Interaction volume radius: 5 \u00c5
Interaction volume height: 15 \u00c5
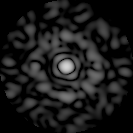
Disorder parameter: 0.8135